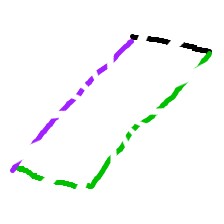
Shape: parallelogram